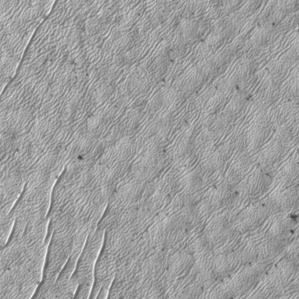
Label: frost